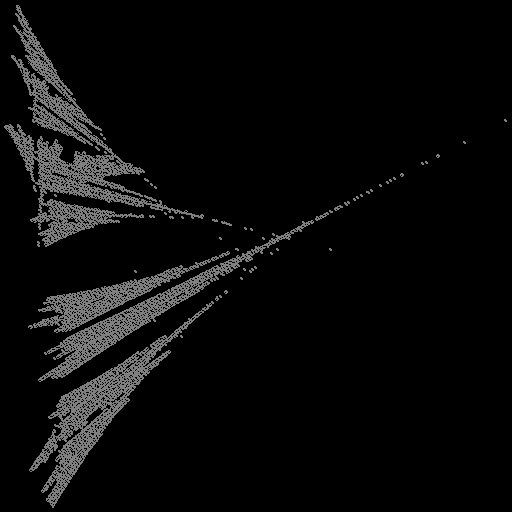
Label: ginkgo